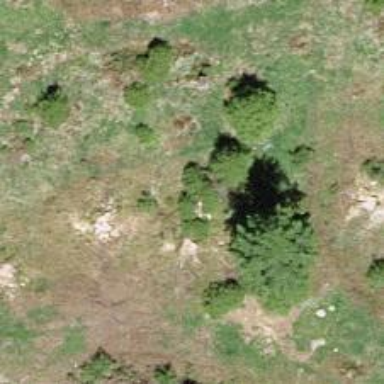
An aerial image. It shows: Single tag "natural: tree."